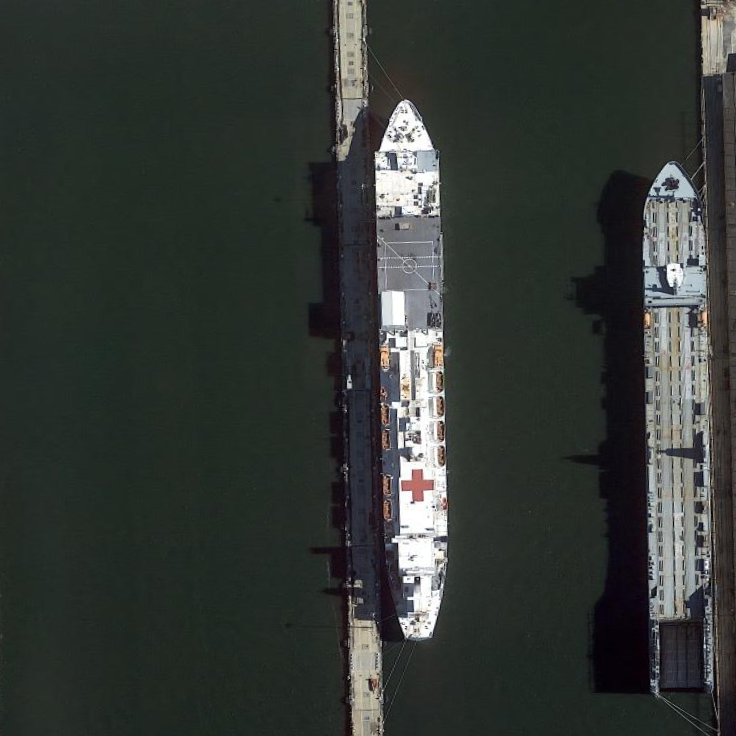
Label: Medical_ship